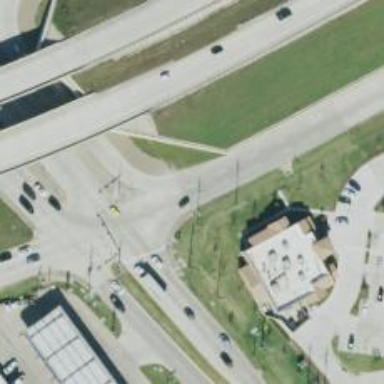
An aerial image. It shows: Tertiary road with frontage road along it.